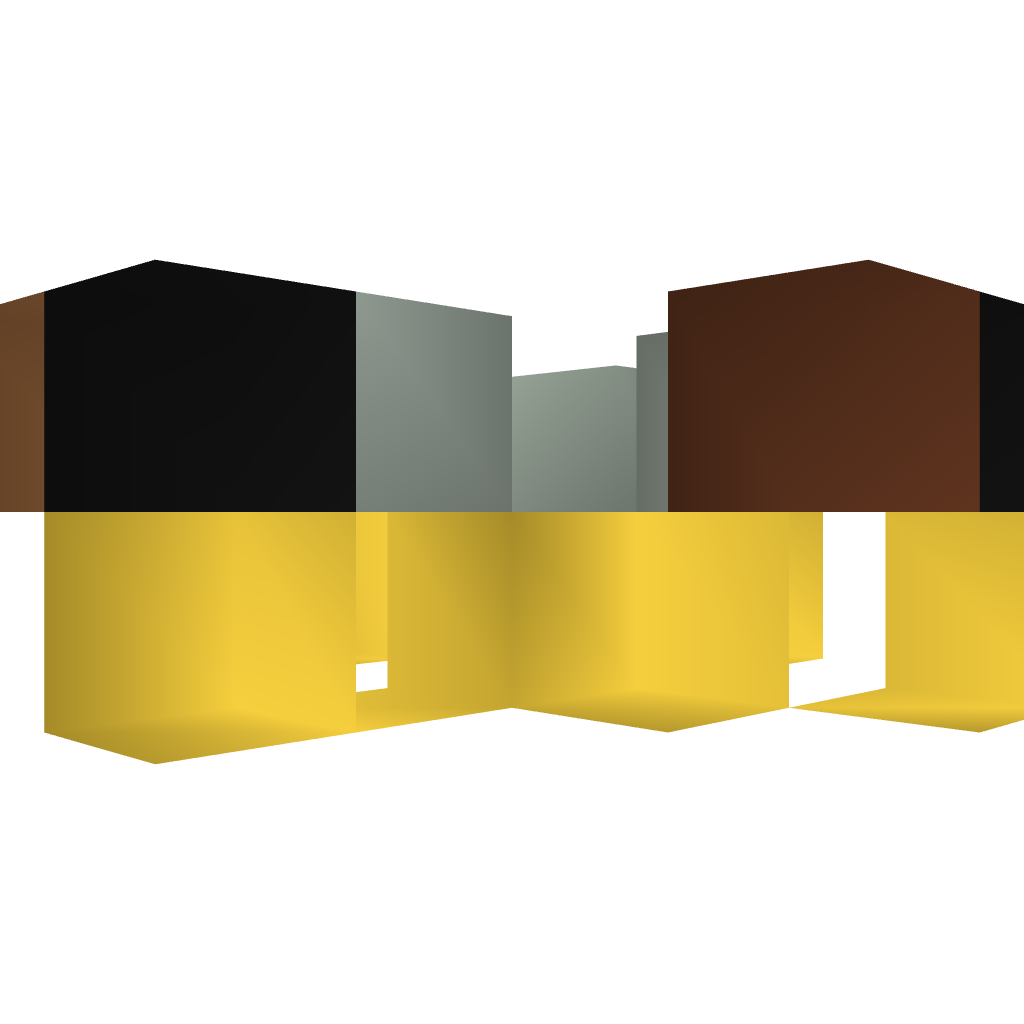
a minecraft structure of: Clock Timer (Long)